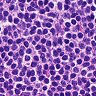
Metastatic tissue present: no